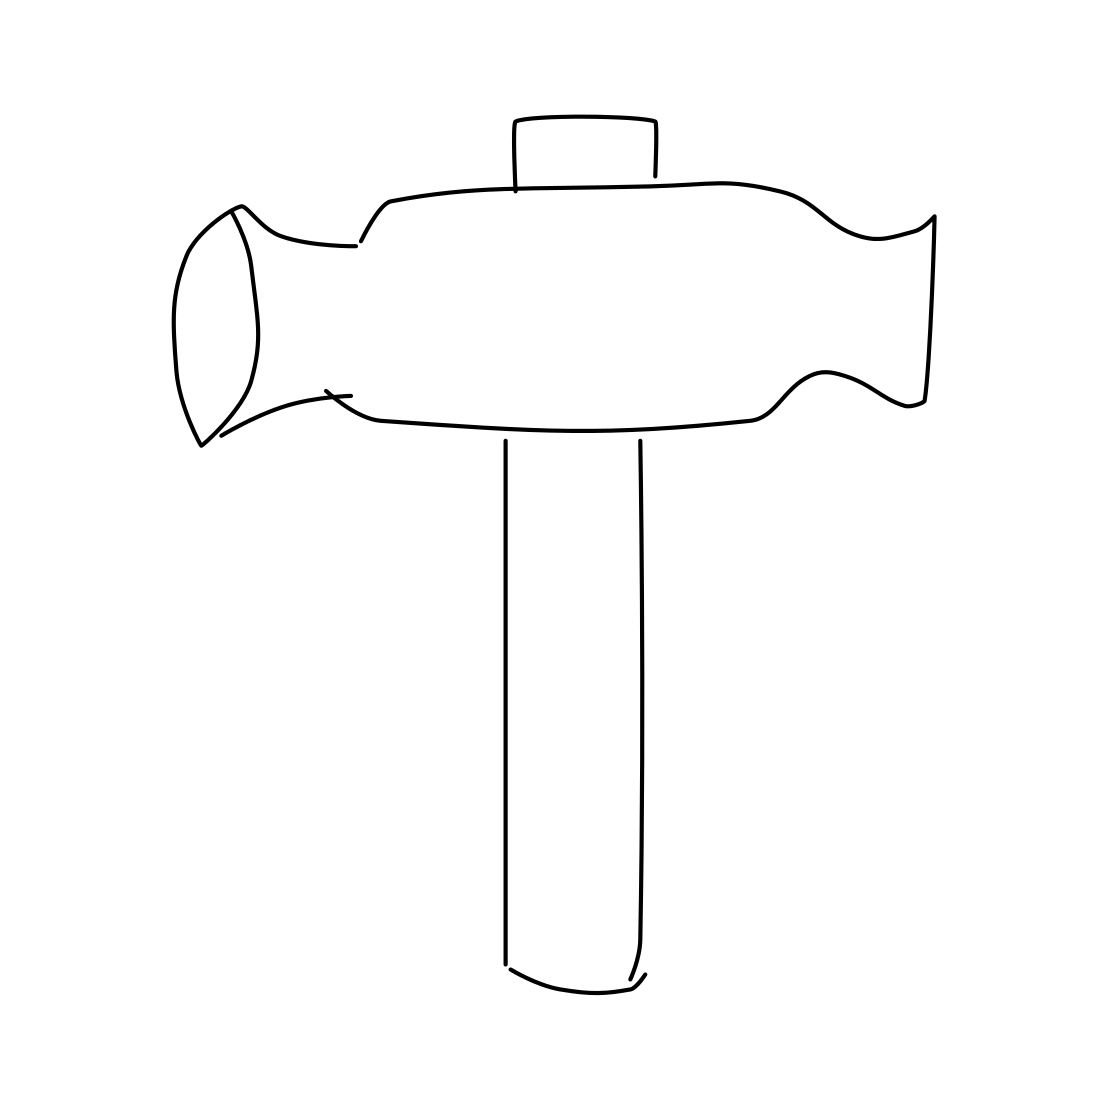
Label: hammer